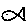
Label: fish